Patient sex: F
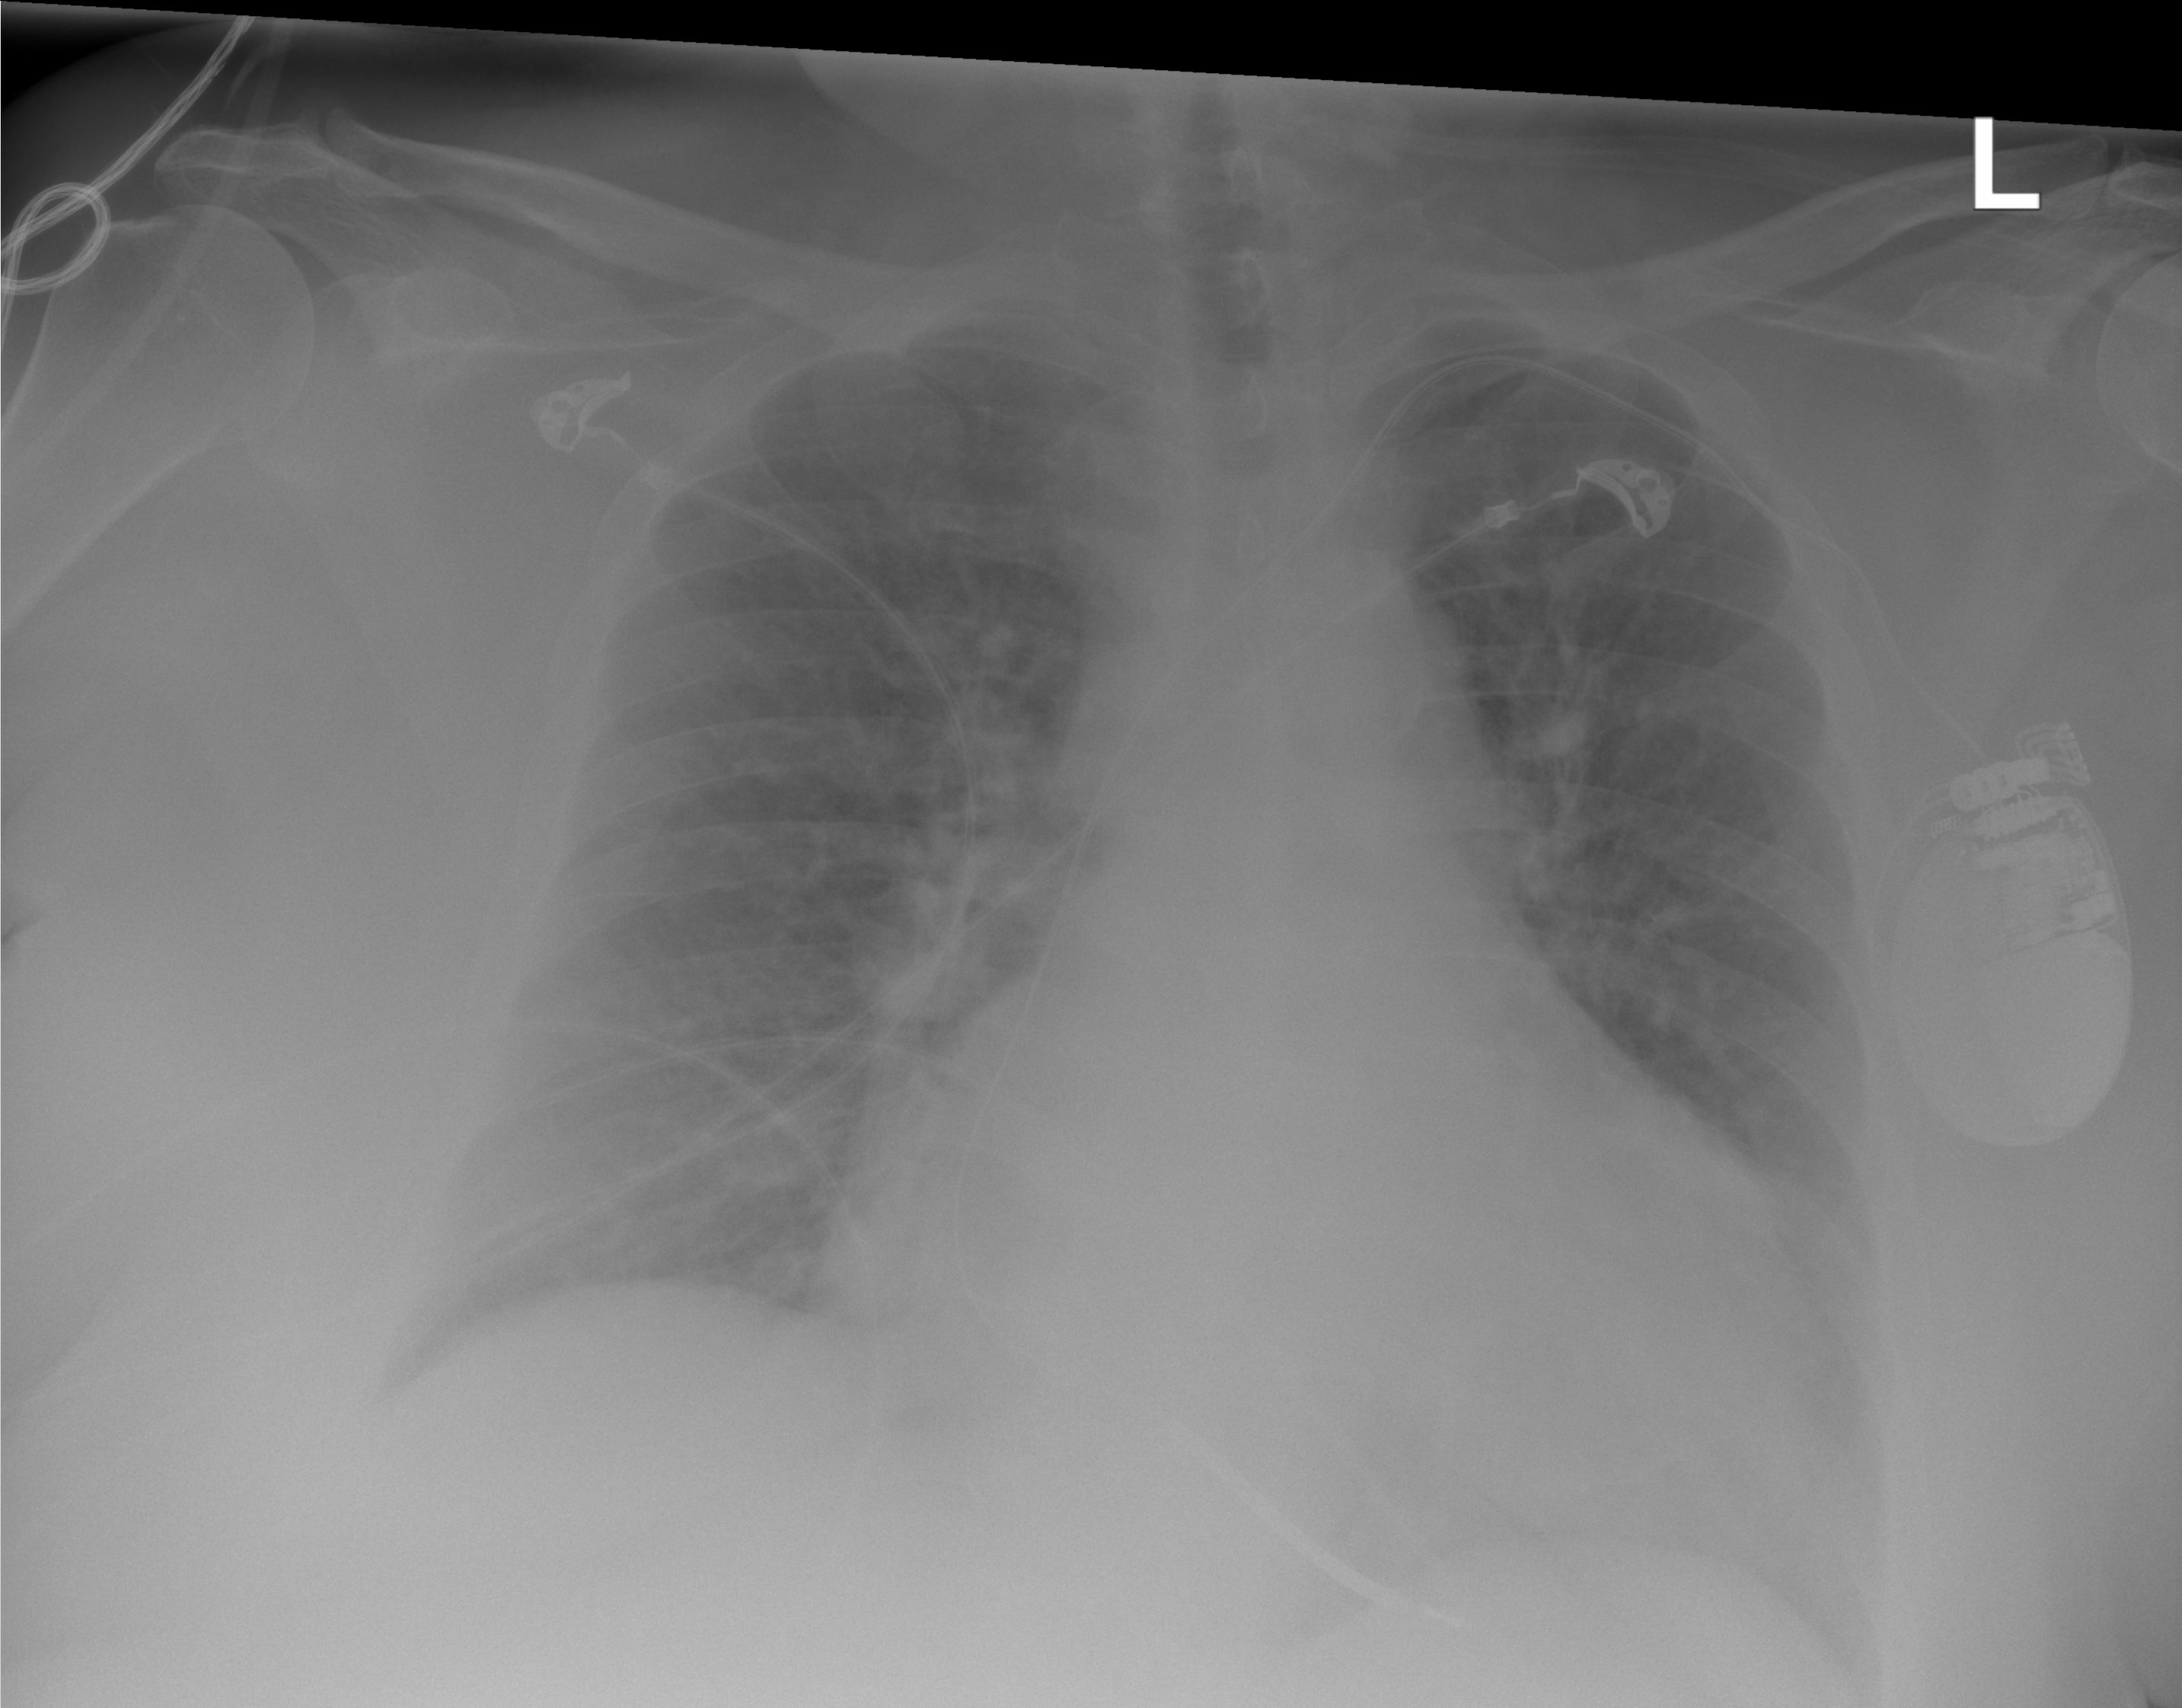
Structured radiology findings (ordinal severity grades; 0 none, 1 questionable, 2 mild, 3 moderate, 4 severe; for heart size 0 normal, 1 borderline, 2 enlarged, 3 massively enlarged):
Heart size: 2
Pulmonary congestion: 2
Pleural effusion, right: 0
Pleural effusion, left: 0
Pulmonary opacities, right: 0
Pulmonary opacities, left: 0
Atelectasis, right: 1
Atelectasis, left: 1